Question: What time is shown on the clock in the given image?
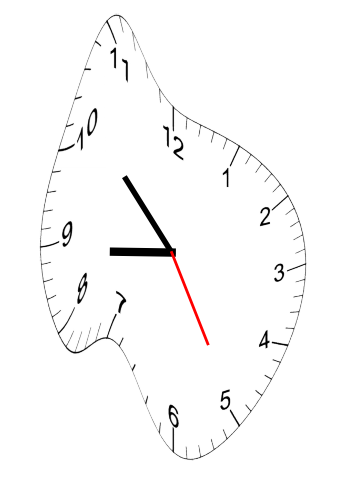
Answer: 08:52:25